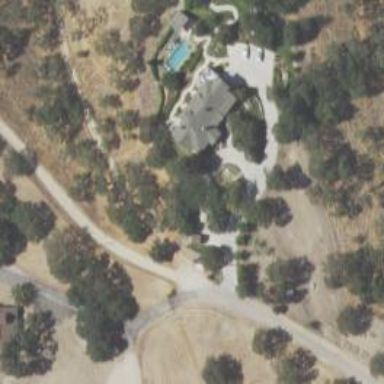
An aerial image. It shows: Driveway leading to service road.